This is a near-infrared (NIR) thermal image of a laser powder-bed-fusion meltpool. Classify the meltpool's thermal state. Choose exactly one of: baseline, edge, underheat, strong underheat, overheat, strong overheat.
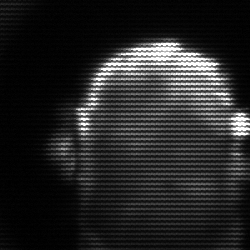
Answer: baseline